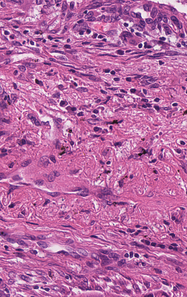
Tumor epithelial tissue: no
Tumor-associated stroma tissue: yes
Normal tissue: no